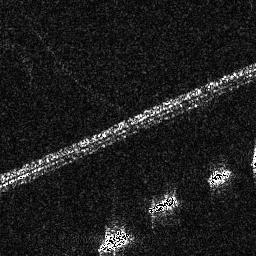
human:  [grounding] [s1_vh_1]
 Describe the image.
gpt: In the satellite image, there is  <ref>2 medium ship </ref> <box>[[37, 87, 51, 98, 0], [57, 75, 69, 83, 0]]</box> located at bottom,  <ref>1 medium ship </ref> <box>[[80, 64, 89, 72, 0]]</box> located at right.